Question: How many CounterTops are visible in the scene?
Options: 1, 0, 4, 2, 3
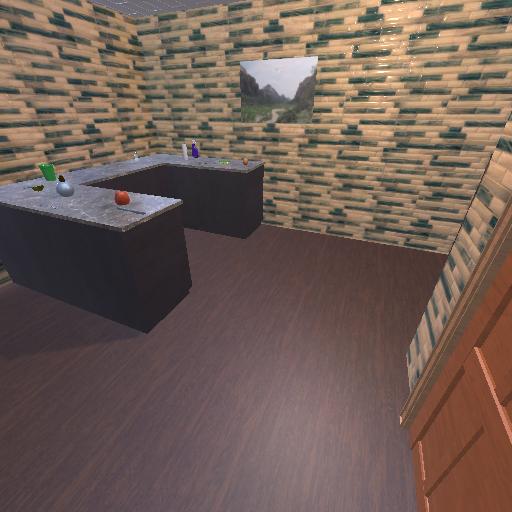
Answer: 1